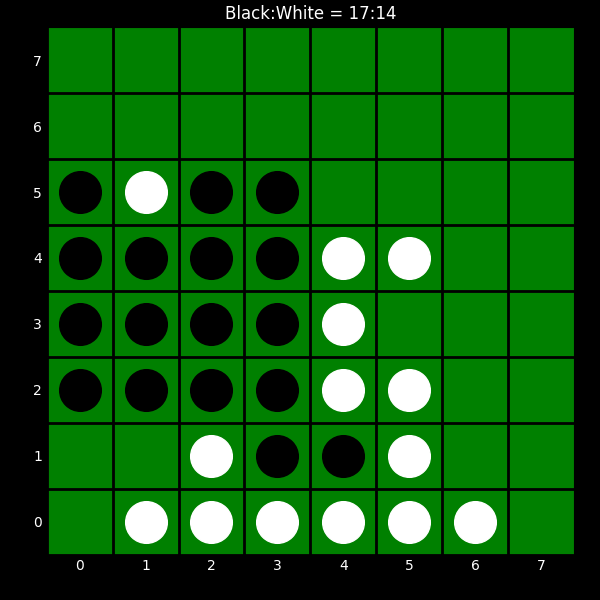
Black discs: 17
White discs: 14